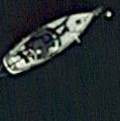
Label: civil